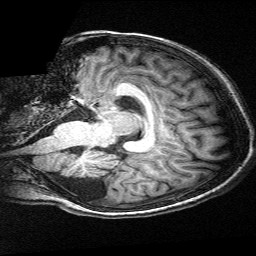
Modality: T1w
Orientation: sagittal
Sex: female
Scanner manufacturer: siemens
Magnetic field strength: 3 T
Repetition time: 2.3 s
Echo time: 0.00336 s